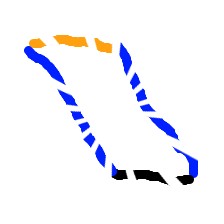
Shape: parallelogram